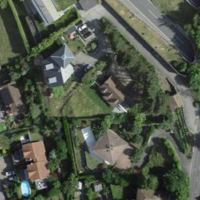
EUNIS habitat code: 57
Species observed at this site:
Convolvulus tricolor